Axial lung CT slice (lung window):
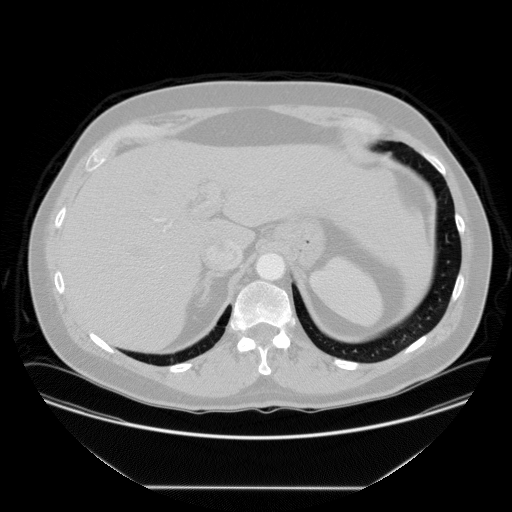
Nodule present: no